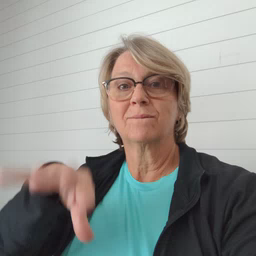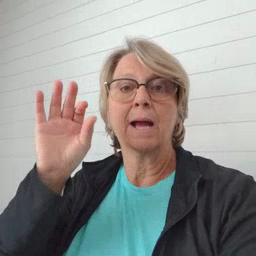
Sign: find